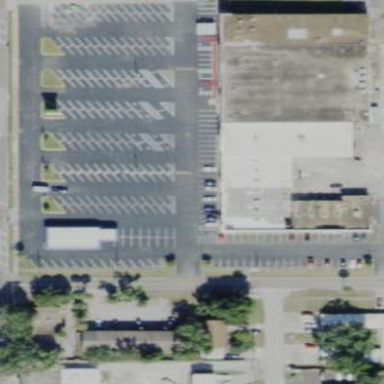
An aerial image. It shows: Retail building.